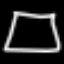
Label: square